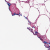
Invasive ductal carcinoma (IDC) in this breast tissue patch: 0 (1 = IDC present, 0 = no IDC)